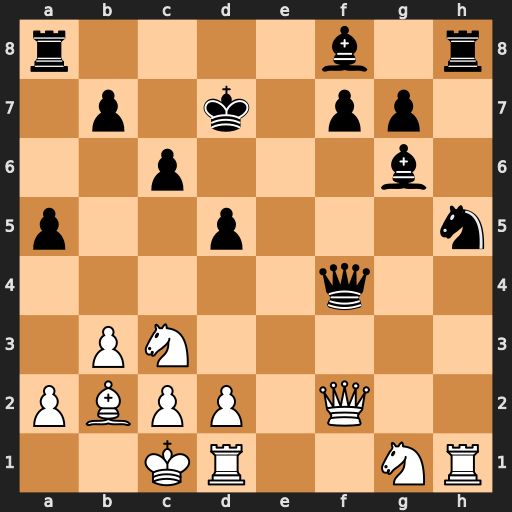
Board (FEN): r4b1r/1p1k1pp1/2p3b1/p2p3n/5q2/1PN5/PBPP1Q2/2KR2NR
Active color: w
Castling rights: -
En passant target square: -
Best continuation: Qxf4 Nxf4 Rxh8